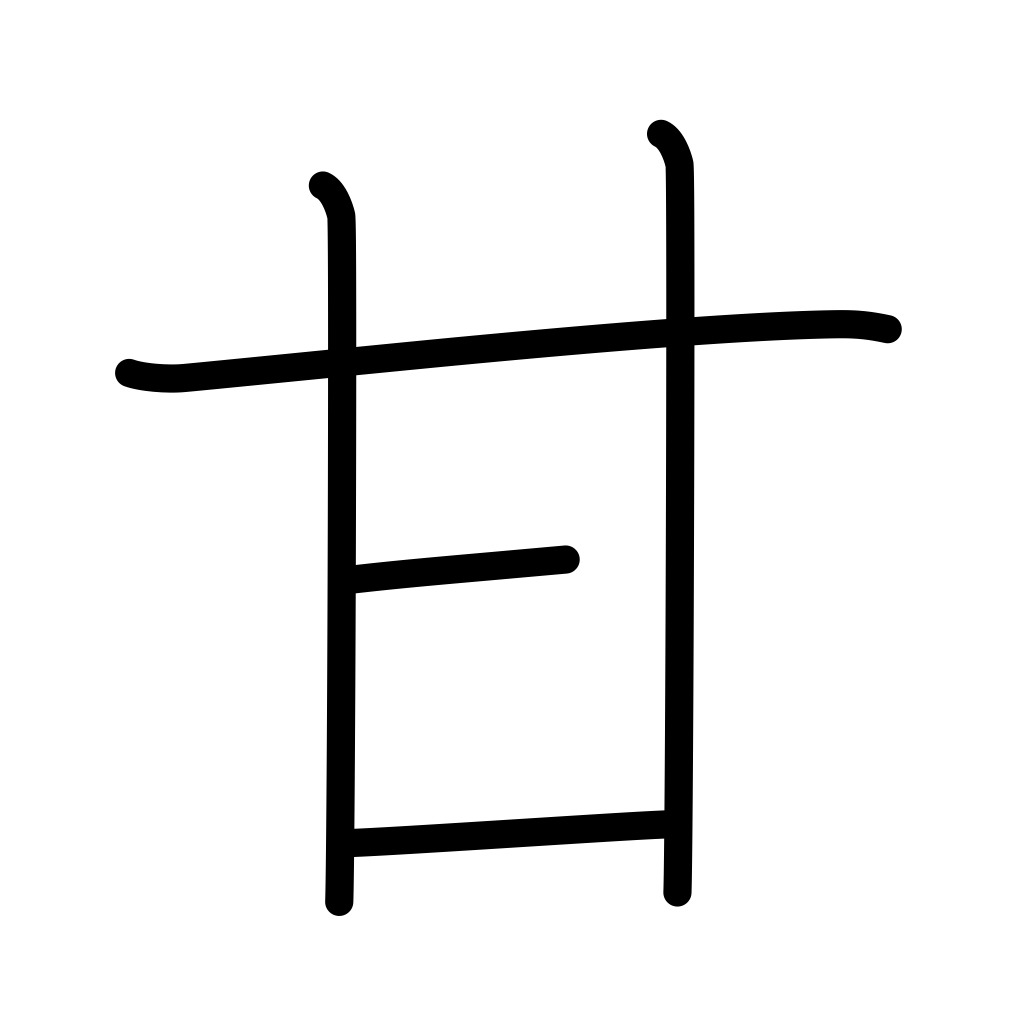
Meaning: sweet, coax, pamper, be content, sugary